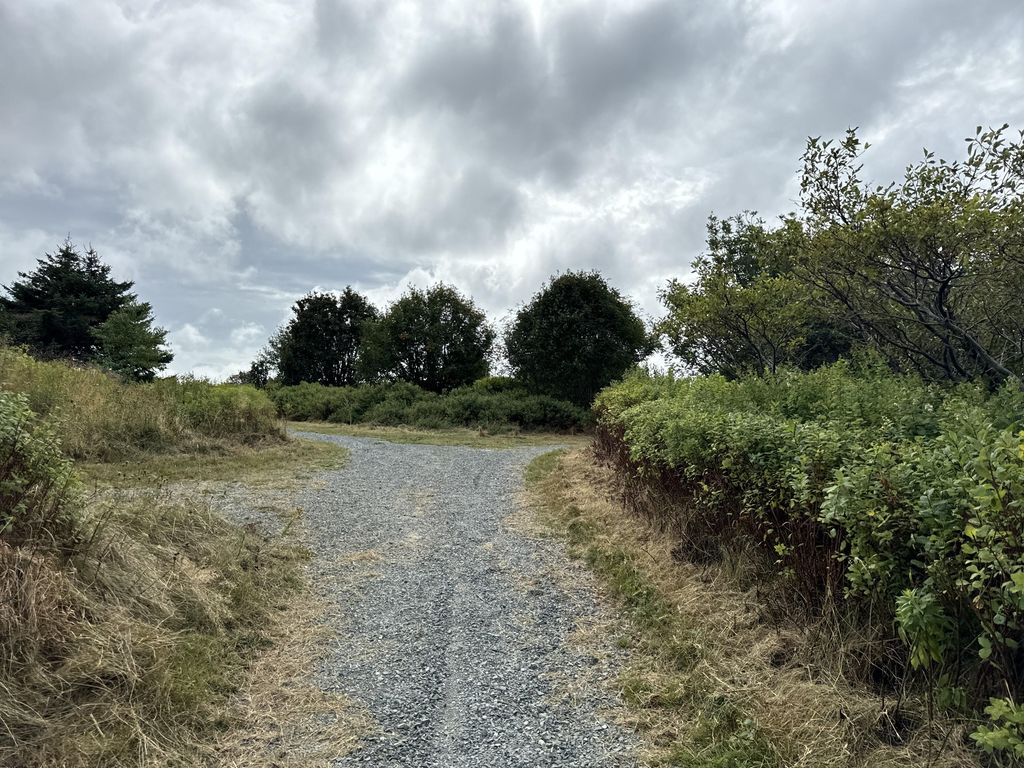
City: st_johns